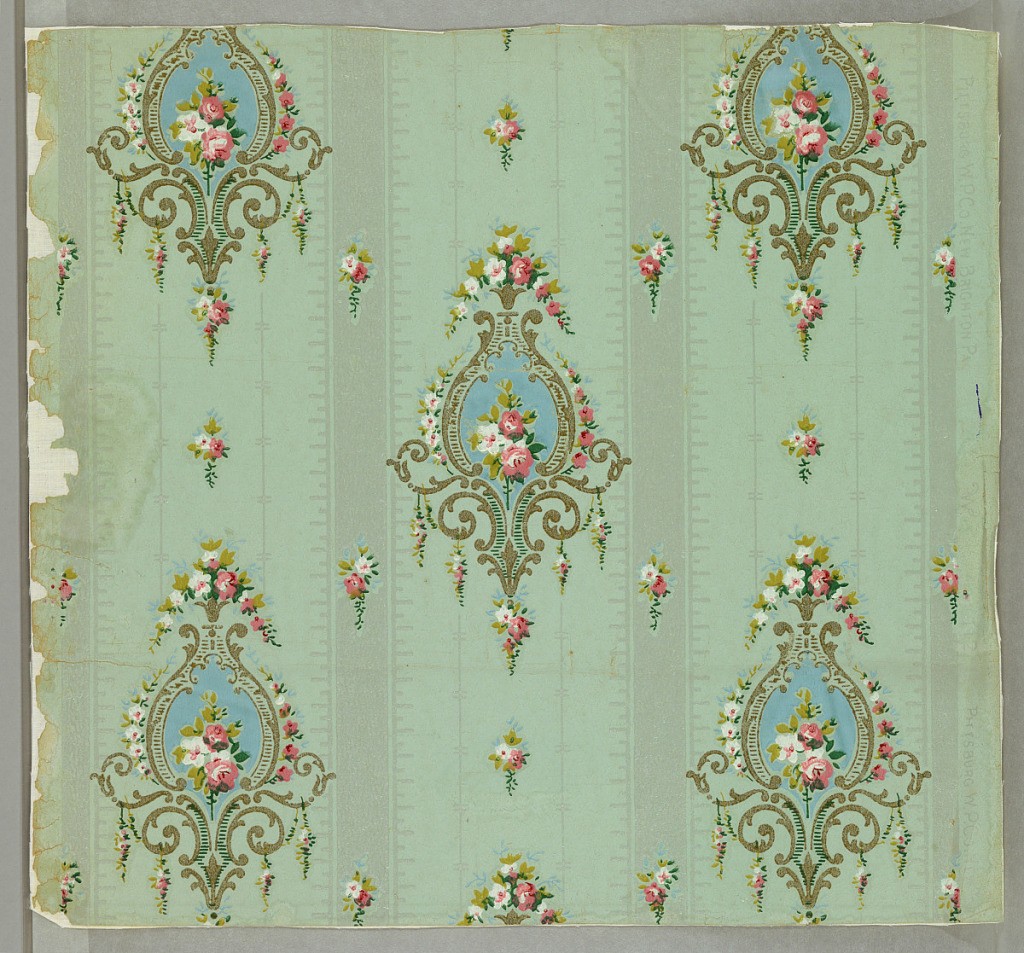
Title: Sidewall
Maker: Pittsburg W.P. Co., 1896 – 1915
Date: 1888–96
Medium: Machine-printed
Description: Between silvered vertical bands are drop repeating cartouches containing small clusters of flowers enframed with gold scrollwork and smaller clusters of flowers.